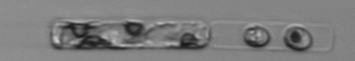
Label: Guinardia_delicatula_TAG_internal_parasite